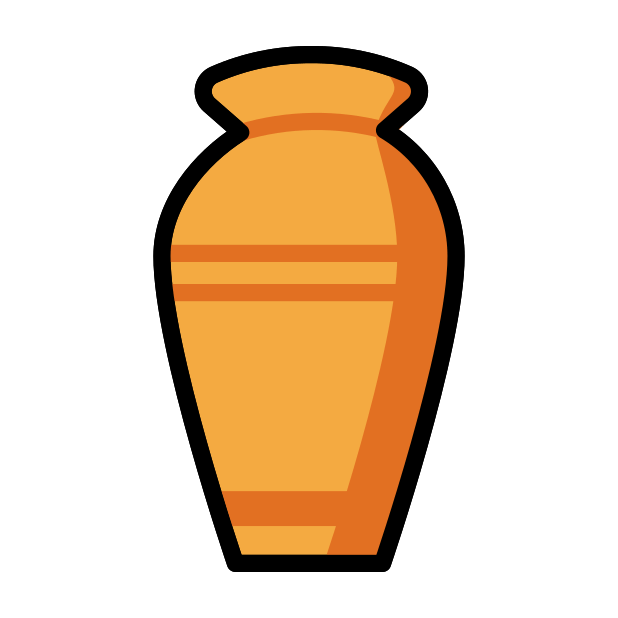
Emoji: ⚱
Name: funeral urn
Unicode: 0x26b1